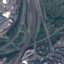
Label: Highway